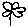
Label: flower